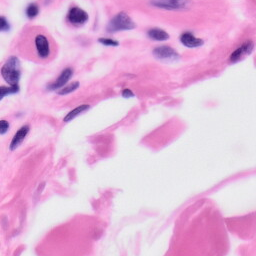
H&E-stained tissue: Skin